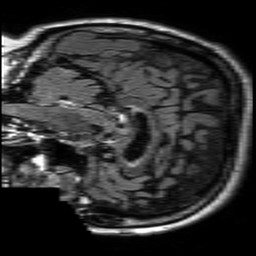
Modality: FLAIR
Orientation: sagittal
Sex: female
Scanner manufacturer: philips
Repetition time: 11 s
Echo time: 0.125 s